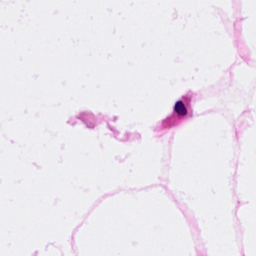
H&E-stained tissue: Breast